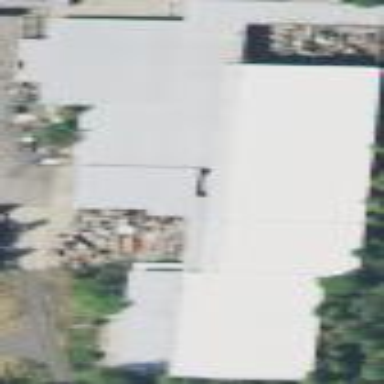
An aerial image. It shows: Industrial building.